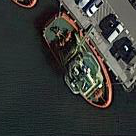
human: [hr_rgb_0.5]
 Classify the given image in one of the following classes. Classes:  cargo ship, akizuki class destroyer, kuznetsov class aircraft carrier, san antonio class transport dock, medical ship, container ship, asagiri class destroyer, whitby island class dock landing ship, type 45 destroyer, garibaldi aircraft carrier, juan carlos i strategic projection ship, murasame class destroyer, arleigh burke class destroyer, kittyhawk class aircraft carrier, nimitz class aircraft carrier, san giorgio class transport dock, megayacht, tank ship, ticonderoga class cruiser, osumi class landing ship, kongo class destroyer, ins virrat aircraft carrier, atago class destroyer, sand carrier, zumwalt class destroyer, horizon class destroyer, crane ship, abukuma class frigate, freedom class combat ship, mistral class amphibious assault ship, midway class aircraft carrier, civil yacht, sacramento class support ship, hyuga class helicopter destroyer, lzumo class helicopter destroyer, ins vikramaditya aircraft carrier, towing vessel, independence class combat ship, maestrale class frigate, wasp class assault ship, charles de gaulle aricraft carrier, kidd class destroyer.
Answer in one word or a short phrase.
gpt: Towing vessel